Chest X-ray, PA view. Patient: 36 years old, sex F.
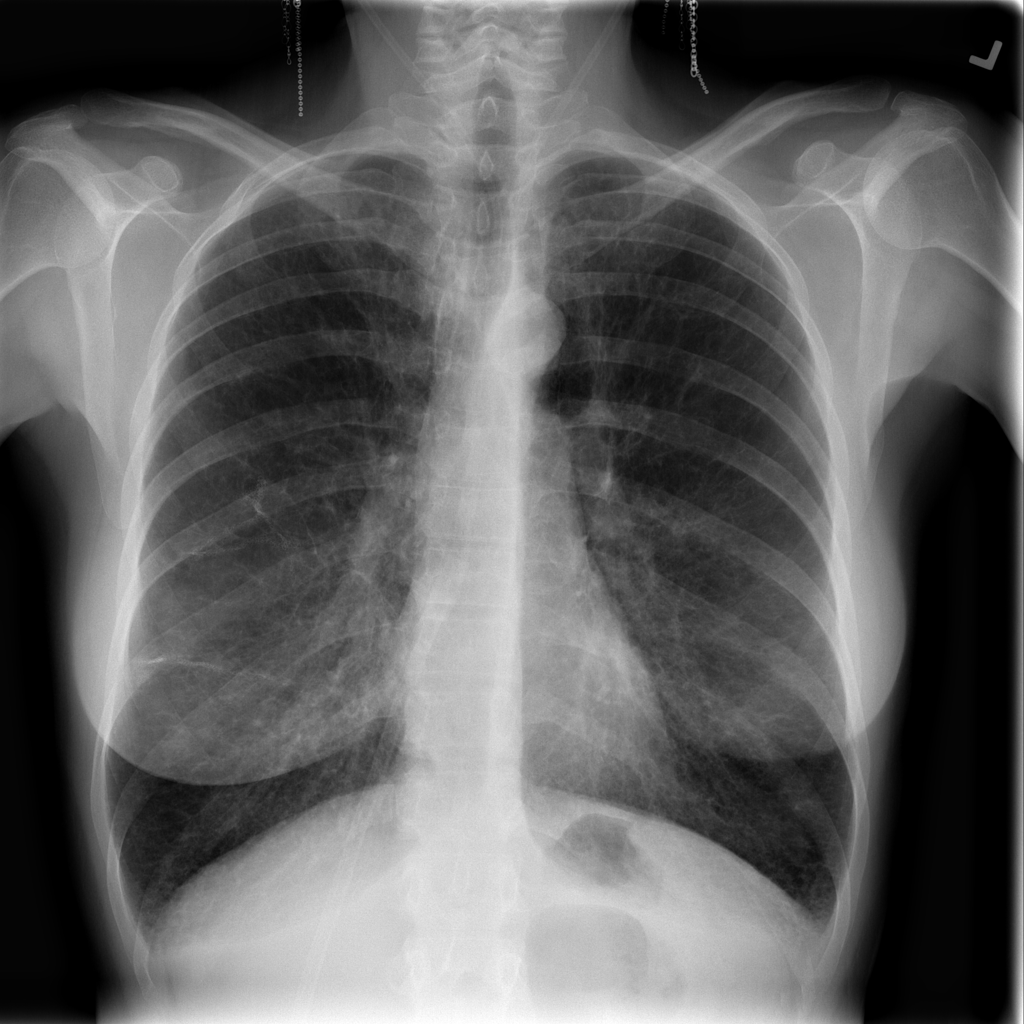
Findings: No Finding